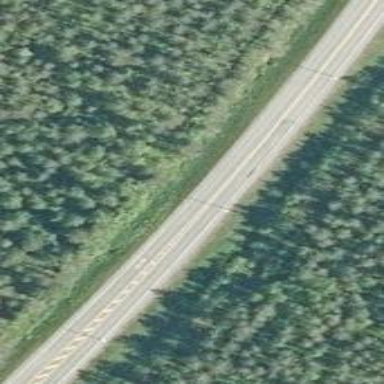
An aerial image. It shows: Asphalt road designated as trunk highway.